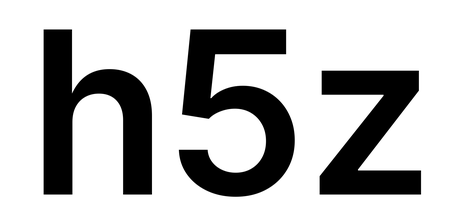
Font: Inter_SemiBold